Question: I'm creating a horizontal menu with sub-menus under it (fig c) but all I could get was fig a but I want something like fig b or fig c:

HTML and CSS code for fig a:
'''
<html>
<head>
<style type="text/css">
ul li{
display:inline;
background-color:red;
}
ul li ul{
display:inline;
}
ul li li{
position:relative;
top:20px;
display:inline;
background-color:green;
}
li{
border:1px solid white;
}
li:hover{
border:1px solid blue;
}
</style>
<title>Untitled Document</title>
</head>
<body>
<ul>
<li>overview</li>
<li>alarm
<ul>
<li>view</li>
<li>config</li>
</ul>
</li>
<li>log</li>
<li>config
<ul>
<li>tag</li>
<li>security</li>
</ul>
</li>
</ul>
</body>
</html>
'''
The question is: how can I create an output like fig b or fig c? I want the submenus to appear right under their parent menu without the parent menu being extended so long.
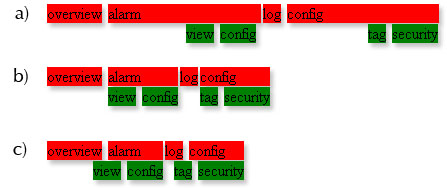
Answer: @Alex; check this link <URL> may that's help you.
css:
'''
ul li{
display:inline;
background-color:red;
position:relative;
}
ul li ul{
display:inline;
position:absolute;
top:20px;
left:0;
white-space:nowrap;
}
ul li li{
display:inline;
background-color:green;
}
li{
border:1px solid white;
}
li:hover{
border:1px solid blue;
}
'''